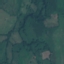
Land use / land cover: Pasture